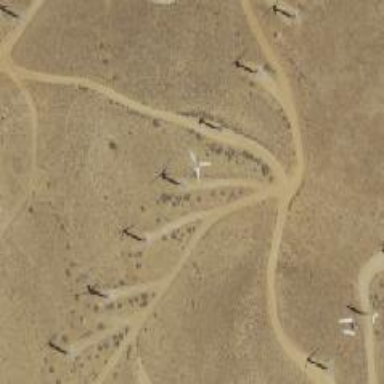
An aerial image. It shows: Wind turbine power generator.